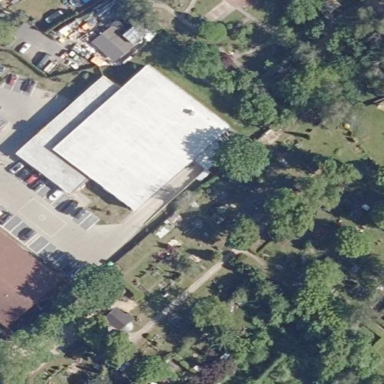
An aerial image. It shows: Graveyard.